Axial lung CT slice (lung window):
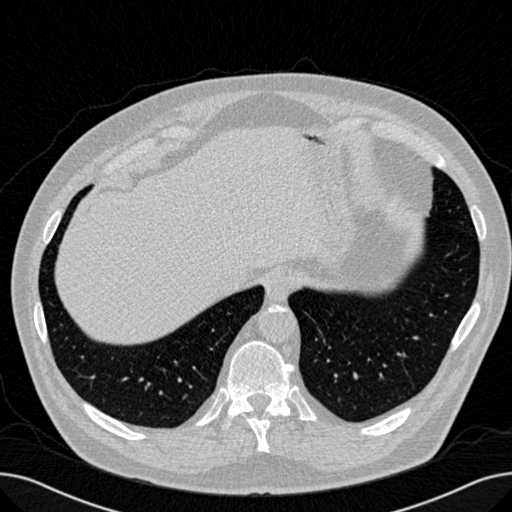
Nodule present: no